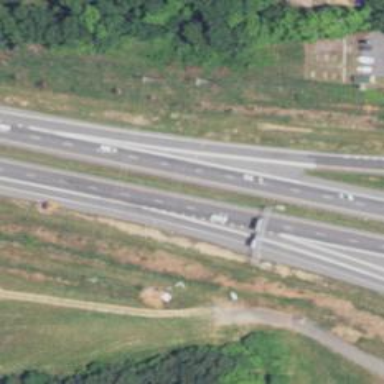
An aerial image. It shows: Motorway junction.